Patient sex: M
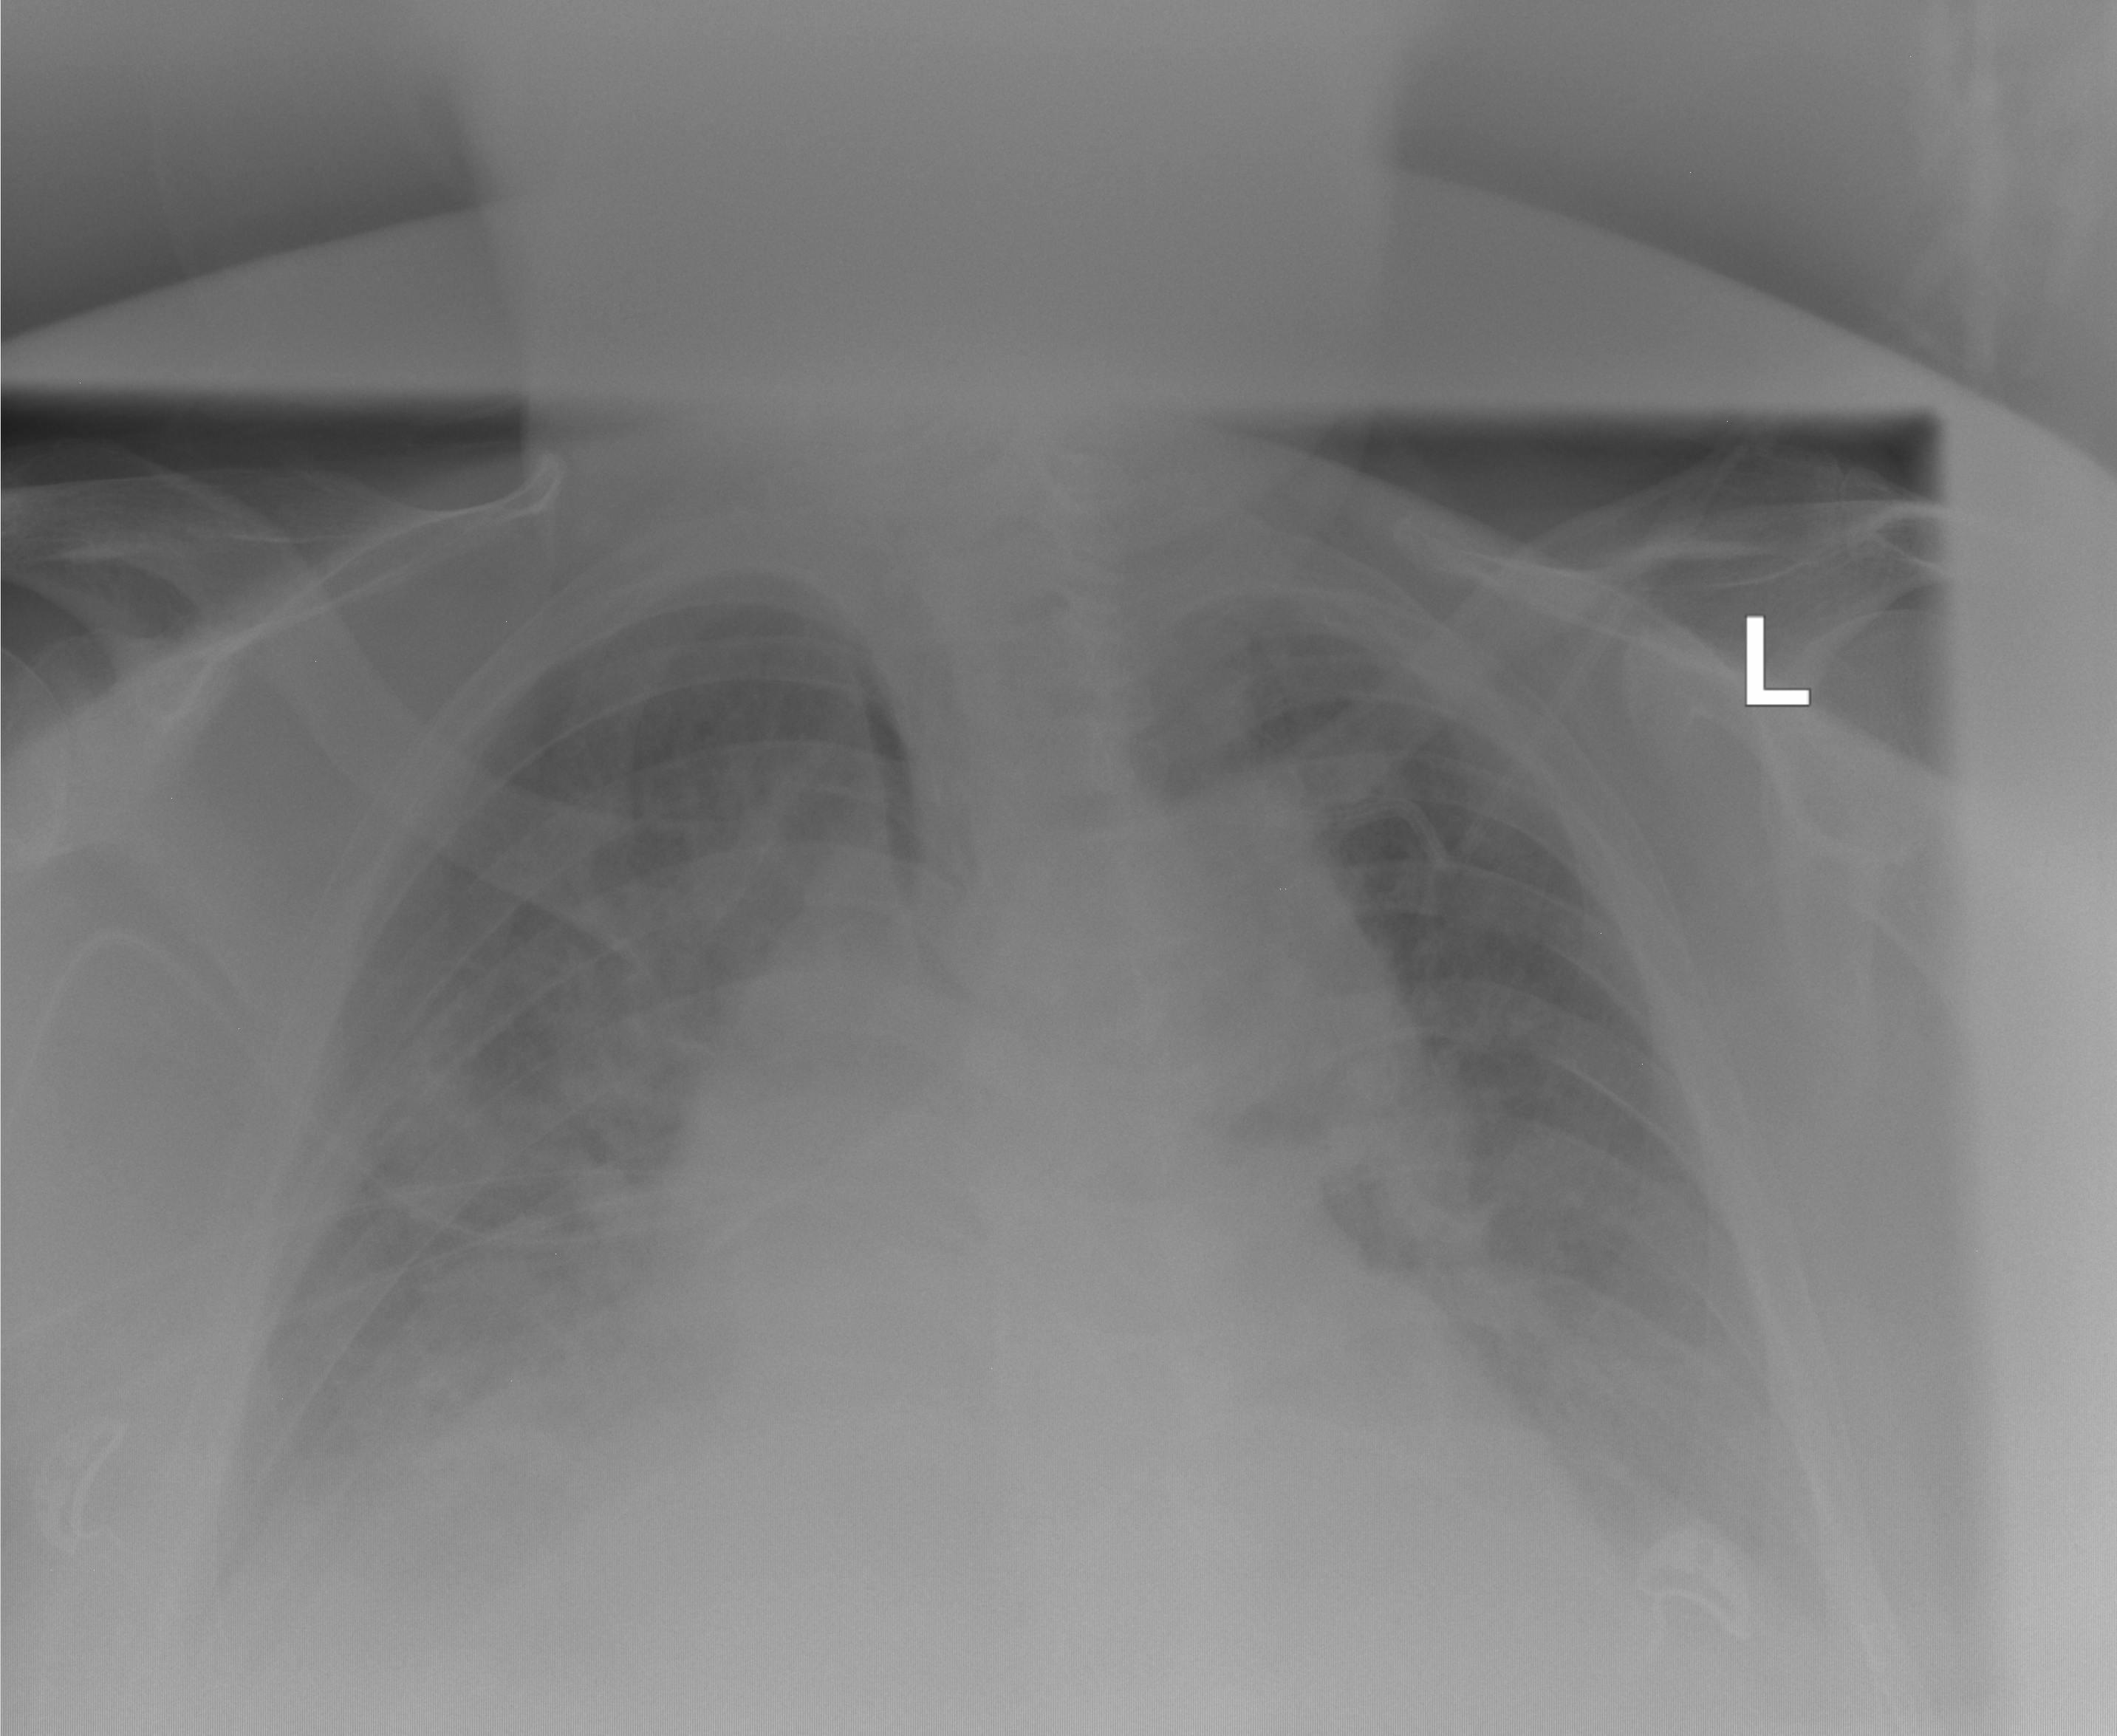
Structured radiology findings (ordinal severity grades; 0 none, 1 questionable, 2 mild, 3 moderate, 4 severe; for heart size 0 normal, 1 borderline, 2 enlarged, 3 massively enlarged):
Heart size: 2
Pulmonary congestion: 0
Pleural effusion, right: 2
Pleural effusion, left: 2
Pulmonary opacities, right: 0
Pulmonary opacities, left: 0
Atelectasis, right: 2
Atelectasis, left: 2